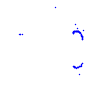
Particle: proton